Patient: sex M, age 58
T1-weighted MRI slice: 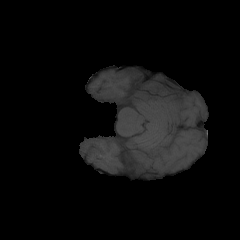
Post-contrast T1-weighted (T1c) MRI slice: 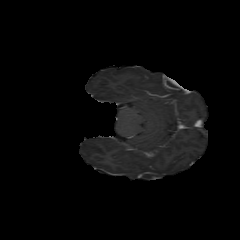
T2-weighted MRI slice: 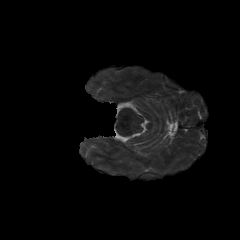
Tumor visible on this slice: no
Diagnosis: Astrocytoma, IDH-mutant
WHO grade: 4